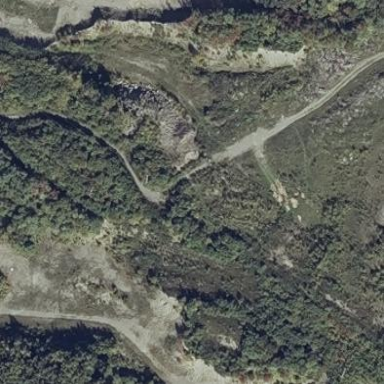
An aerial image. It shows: Quarry that is source of aggregate.